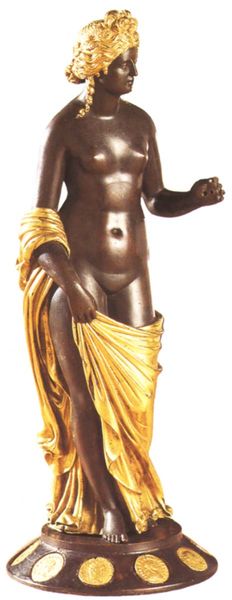
Titel: Venus felix
Künstler: Pier Jacopo Alari Bonacolsi
Institution: Wien, Kunsthistorisches Museum
Schlagwörter: hand, nackt, umhang, braun, brust, busen, frau, haar, holz, tuch, sockel, figur, gold, locken, statue, füße, afrika, bronze, scheide, vagina, bad, vergoldet, venus, turban, elfenbein, podium, münzen, figurine, frai, 19. jahrhundert, elfenberin, hochsteckfrisur+